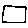
Label: square